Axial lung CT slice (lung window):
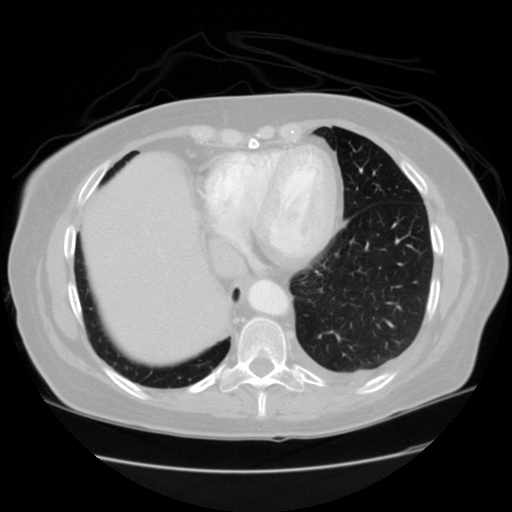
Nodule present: no